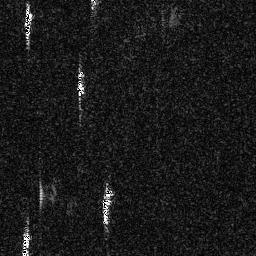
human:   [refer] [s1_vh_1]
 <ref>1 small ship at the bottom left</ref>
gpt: <box>[[7, 89, 11, 99, 0]]</box>